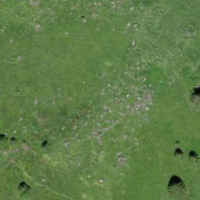
EUNIS habitat code: 23
Species observed at this site:
Bartsia alpina